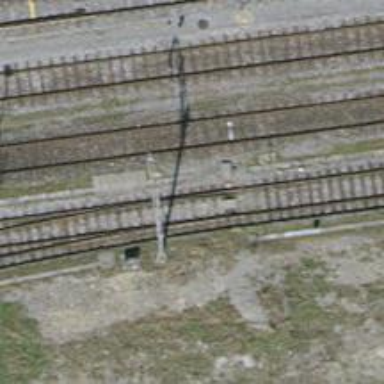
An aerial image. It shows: Railway switch.